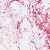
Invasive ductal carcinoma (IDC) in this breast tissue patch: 0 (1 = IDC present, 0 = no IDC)